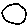
Label: circle